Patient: sex M, age 23
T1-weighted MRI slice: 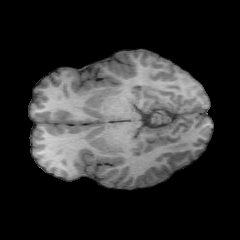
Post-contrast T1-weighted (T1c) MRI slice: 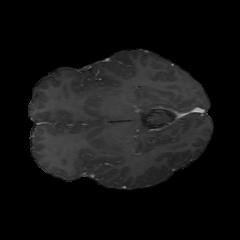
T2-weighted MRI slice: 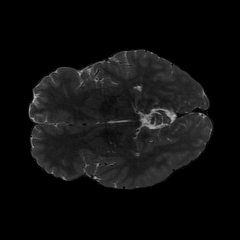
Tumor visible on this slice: no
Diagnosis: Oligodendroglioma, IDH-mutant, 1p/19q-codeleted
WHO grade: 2